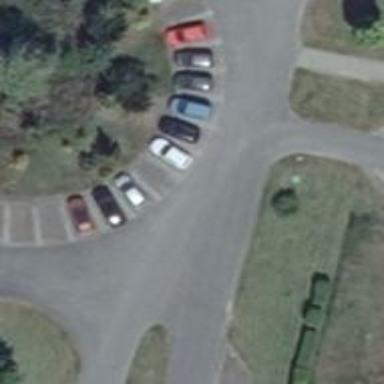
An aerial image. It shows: Parking aisle designated as service road.